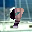
Label: 9